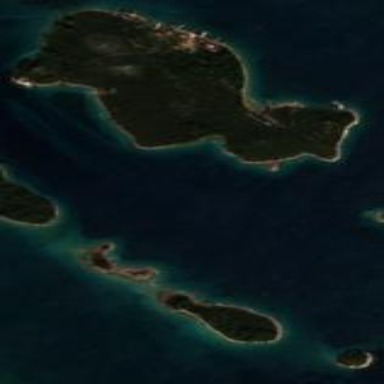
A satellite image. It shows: Island with natural coastline.